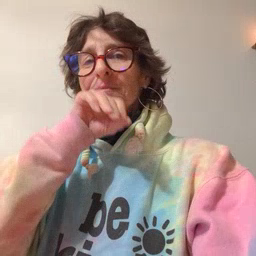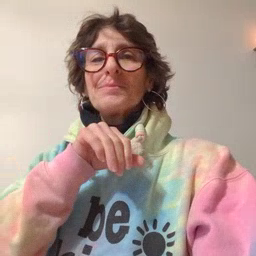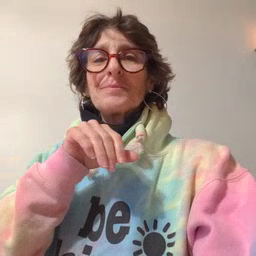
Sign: goose